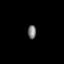
Tissue: prostate
Cell type: T cells
Senescence score: 0.3331
Nuclear area (px): 108
Mean DAPI intensity: 127.444